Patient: sex F, age 73
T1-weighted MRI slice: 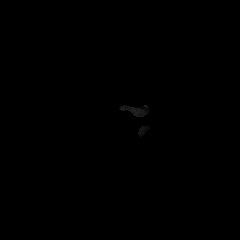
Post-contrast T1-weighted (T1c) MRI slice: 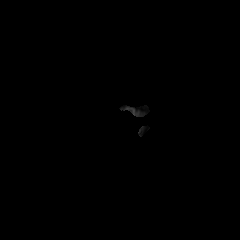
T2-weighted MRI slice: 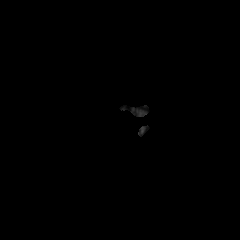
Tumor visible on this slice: no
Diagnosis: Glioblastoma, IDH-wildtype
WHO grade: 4